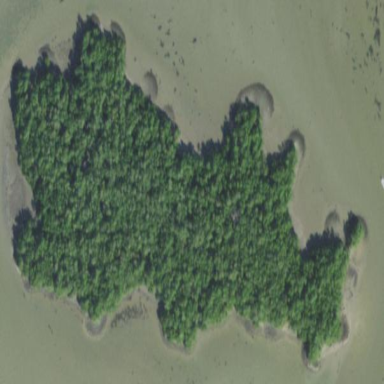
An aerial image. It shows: Islet.